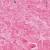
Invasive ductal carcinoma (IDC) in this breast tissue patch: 0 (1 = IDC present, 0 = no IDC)